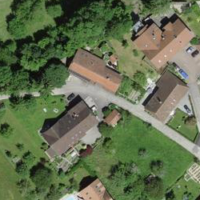
EUNIS habitat code: 55
Species observed at this site:
Cardamine pratensis